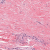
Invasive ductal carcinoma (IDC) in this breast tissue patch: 0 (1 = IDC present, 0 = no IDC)